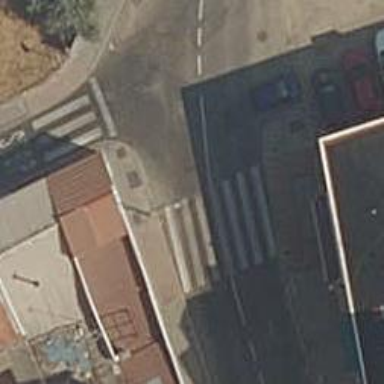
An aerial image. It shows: Marked crossing on the road.